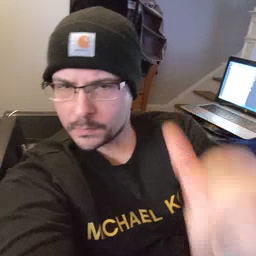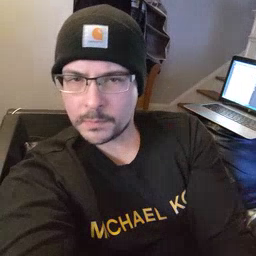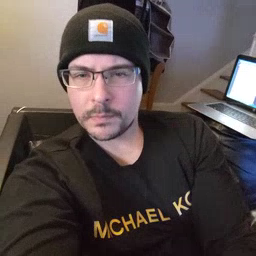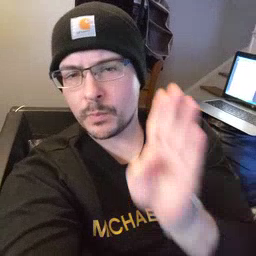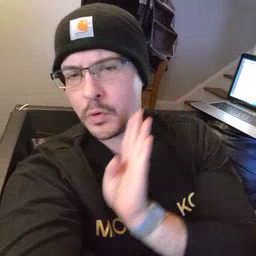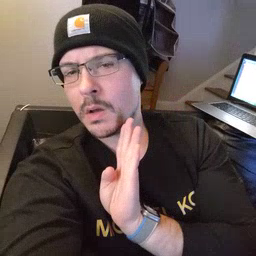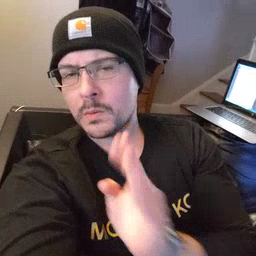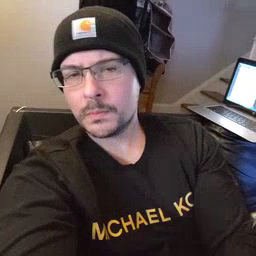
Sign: brown